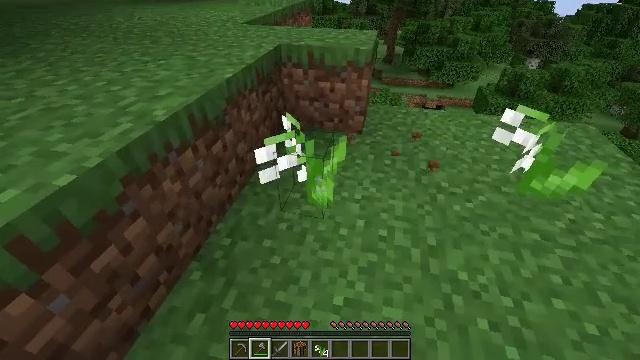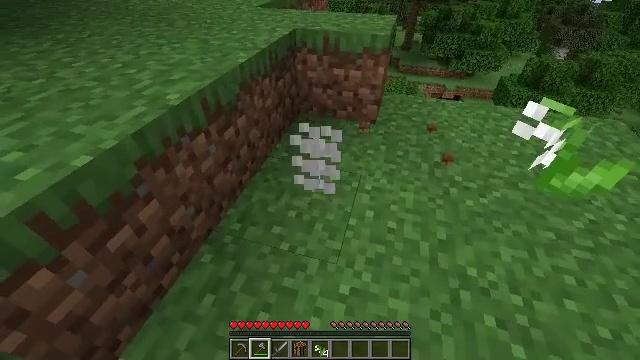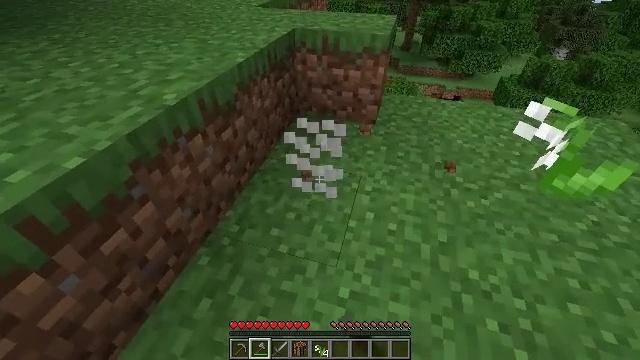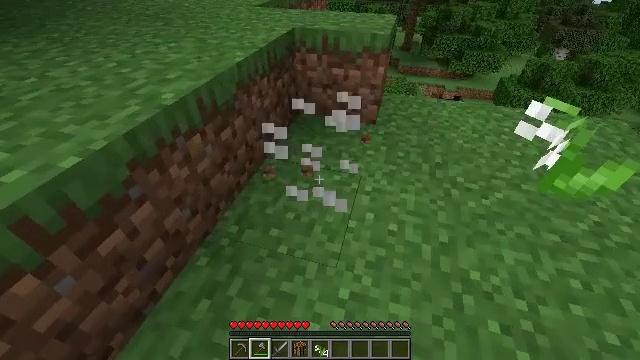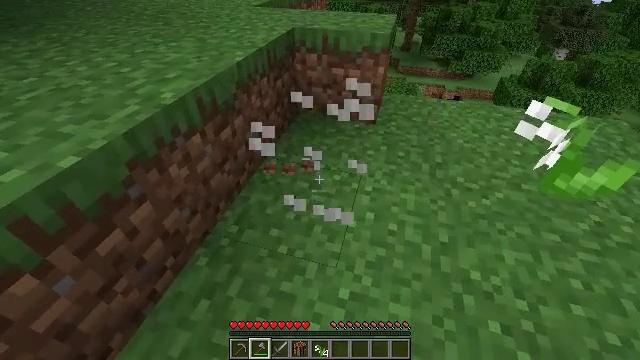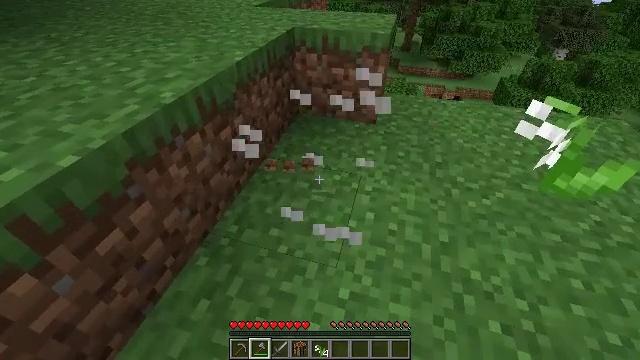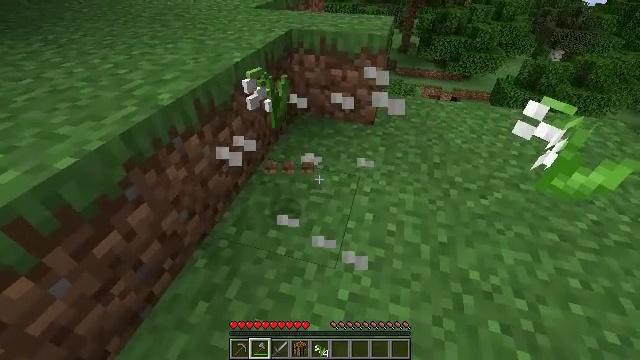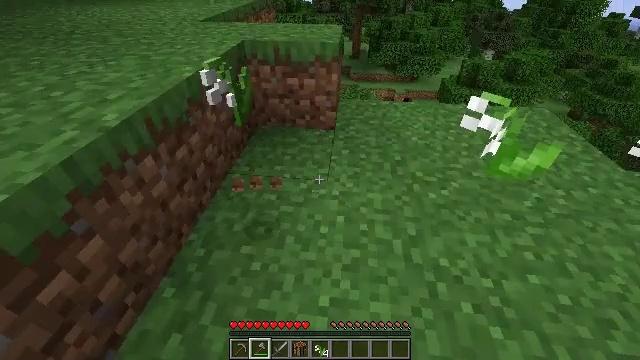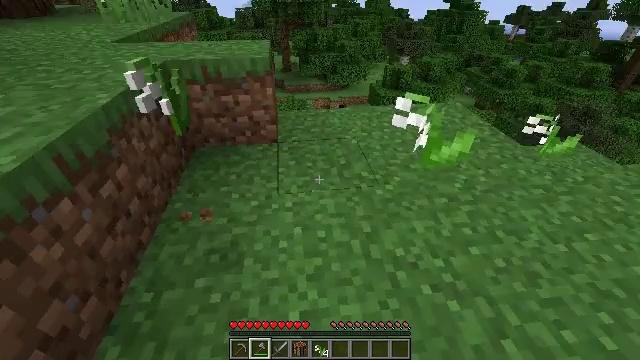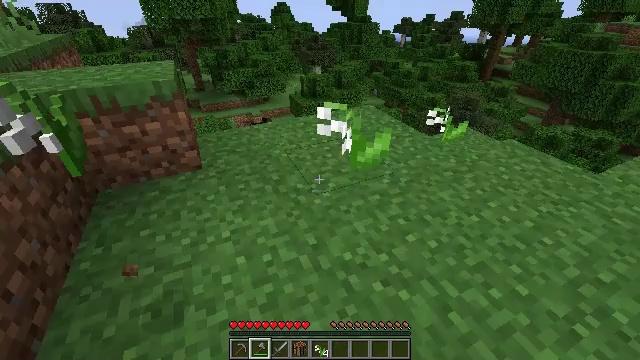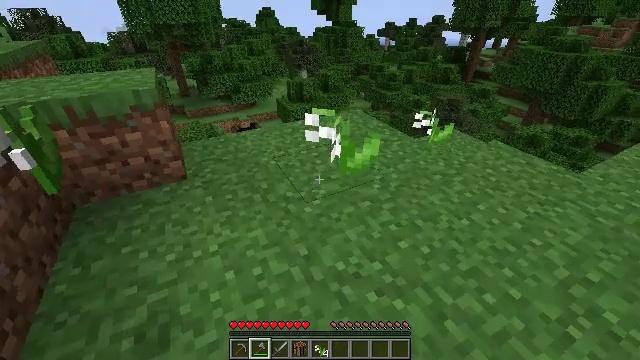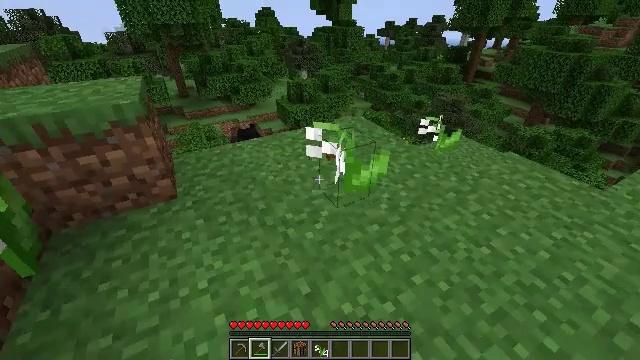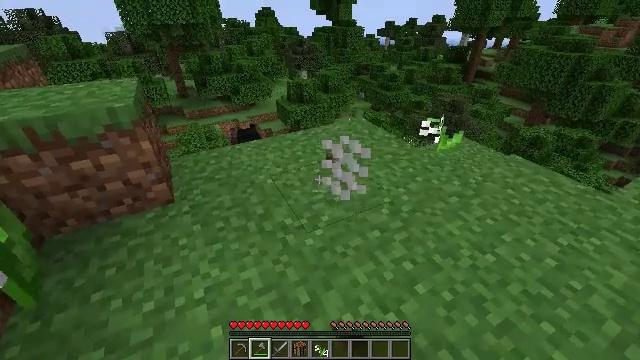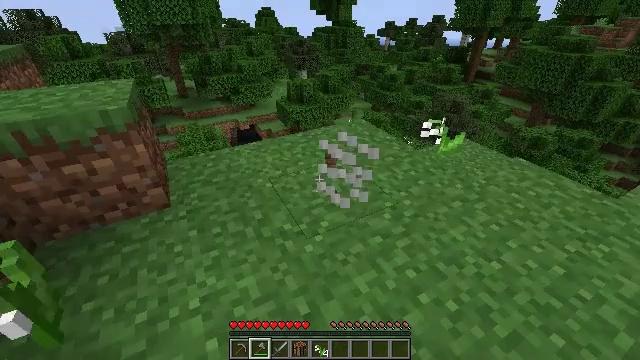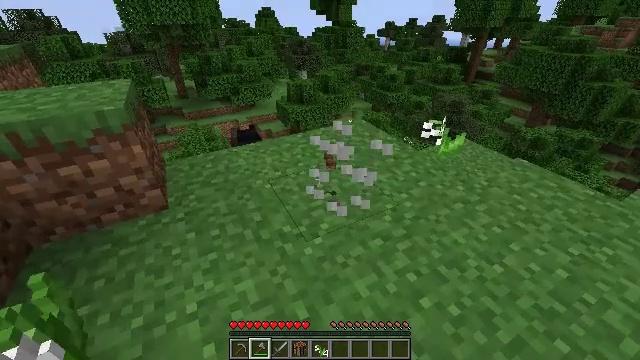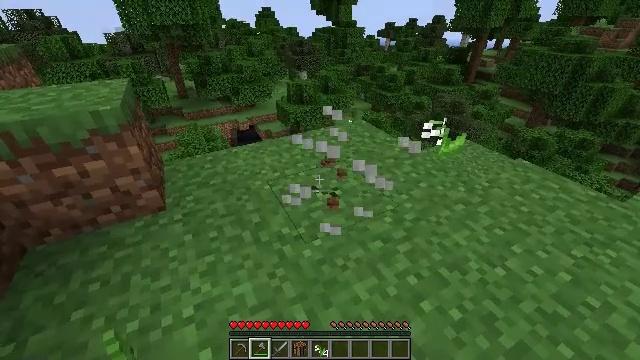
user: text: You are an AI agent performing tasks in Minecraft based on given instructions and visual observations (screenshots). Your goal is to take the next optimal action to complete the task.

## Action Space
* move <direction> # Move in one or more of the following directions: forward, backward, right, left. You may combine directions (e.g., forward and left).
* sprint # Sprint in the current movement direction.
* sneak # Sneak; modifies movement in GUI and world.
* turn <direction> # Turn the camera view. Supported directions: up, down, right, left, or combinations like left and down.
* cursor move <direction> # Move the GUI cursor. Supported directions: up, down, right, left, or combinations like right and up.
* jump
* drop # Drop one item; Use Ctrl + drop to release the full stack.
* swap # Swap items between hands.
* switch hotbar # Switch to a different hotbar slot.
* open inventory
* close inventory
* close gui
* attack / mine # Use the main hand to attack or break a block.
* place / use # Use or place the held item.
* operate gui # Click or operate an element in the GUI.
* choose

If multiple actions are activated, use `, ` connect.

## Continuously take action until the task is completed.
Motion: motion action
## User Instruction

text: Break the block to gather lily of the valley.
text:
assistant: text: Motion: turn left and down, attack / mine
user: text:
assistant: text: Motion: attack / mine
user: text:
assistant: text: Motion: attack / mine
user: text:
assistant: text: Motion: attack / mine
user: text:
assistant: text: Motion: no_op
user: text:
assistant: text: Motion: no_op
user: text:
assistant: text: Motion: turn right and up
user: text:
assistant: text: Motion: turn right and up
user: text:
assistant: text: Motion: move forward, turn right and up
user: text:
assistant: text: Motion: move forward, turn right
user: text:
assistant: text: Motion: move forward, attack / mine
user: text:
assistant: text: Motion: attack / mine
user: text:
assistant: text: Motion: attack / mine
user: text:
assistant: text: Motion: attack / mine
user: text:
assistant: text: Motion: attack / mine
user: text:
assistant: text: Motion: attack / mine
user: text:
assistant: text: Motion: attack / mine
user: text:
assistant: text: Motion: attack / mine
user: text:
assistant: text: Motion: no_op
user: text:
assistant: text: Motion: no_op
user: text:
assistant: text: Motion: turn right
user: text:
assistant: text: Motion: move left, turn right
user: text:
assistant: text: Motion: move left, turn right
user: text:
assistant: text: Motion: move forward
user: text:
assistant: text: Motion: move forward, turn right
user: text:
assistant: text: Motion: move forward, turn right
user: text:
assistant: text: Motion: move forward, turn right
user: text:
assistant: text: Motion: move forward, turn right
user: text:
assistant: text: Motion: move forward, turn right and down, attack / mine
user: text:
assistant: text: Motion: move forward, turn right and down, attack / mine